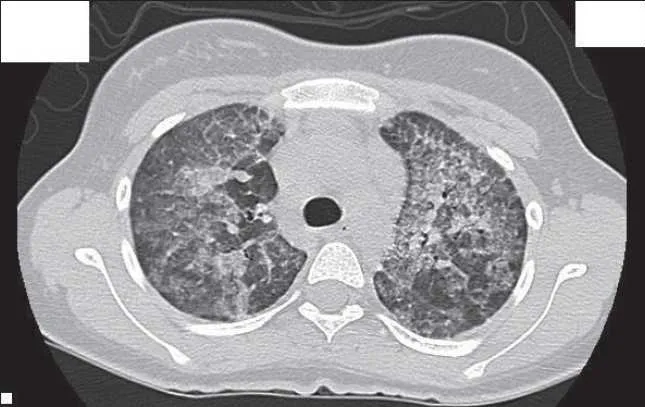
CT lung scan showing crazy paving pattern.
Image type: radiology (ct)